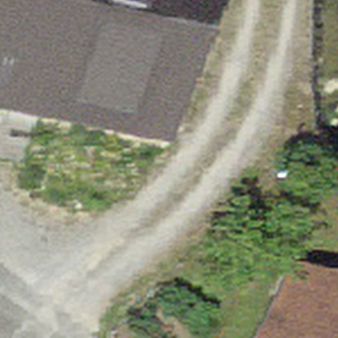
Label: other